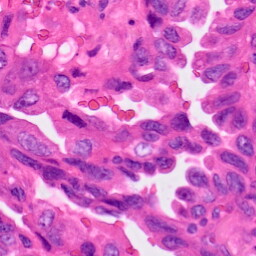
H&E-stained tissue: Lung